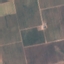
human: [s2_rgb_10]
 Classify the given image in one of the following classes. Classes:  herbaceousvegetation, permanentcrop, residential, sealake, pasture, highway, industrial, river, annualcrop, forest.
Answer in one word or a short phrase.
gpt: PermanentCrop